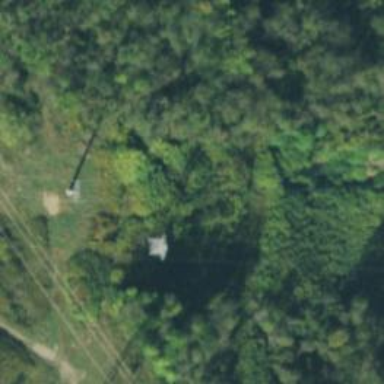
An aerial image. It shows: Lattice structure tower used for power transmission.